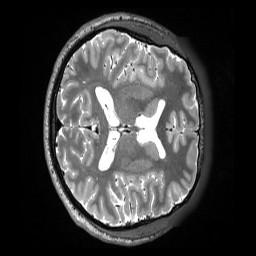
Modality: T2w
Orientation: axial
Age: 36
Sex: male